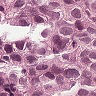
Metastatic tissue present: yes